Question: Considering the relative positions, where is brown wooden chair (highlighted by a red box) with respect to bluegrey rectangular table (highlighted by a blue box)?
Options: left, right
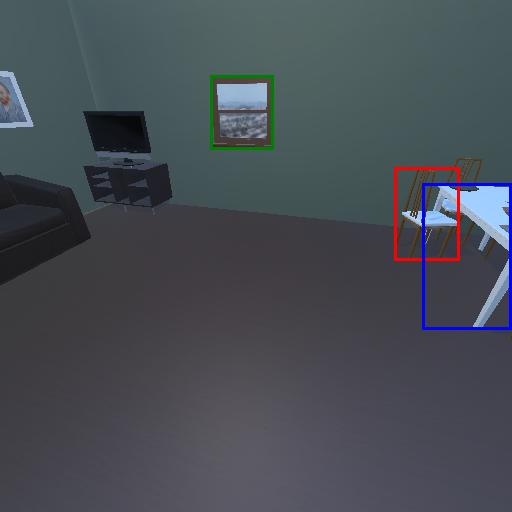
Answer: left